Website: home-depot
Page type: customer-info-address
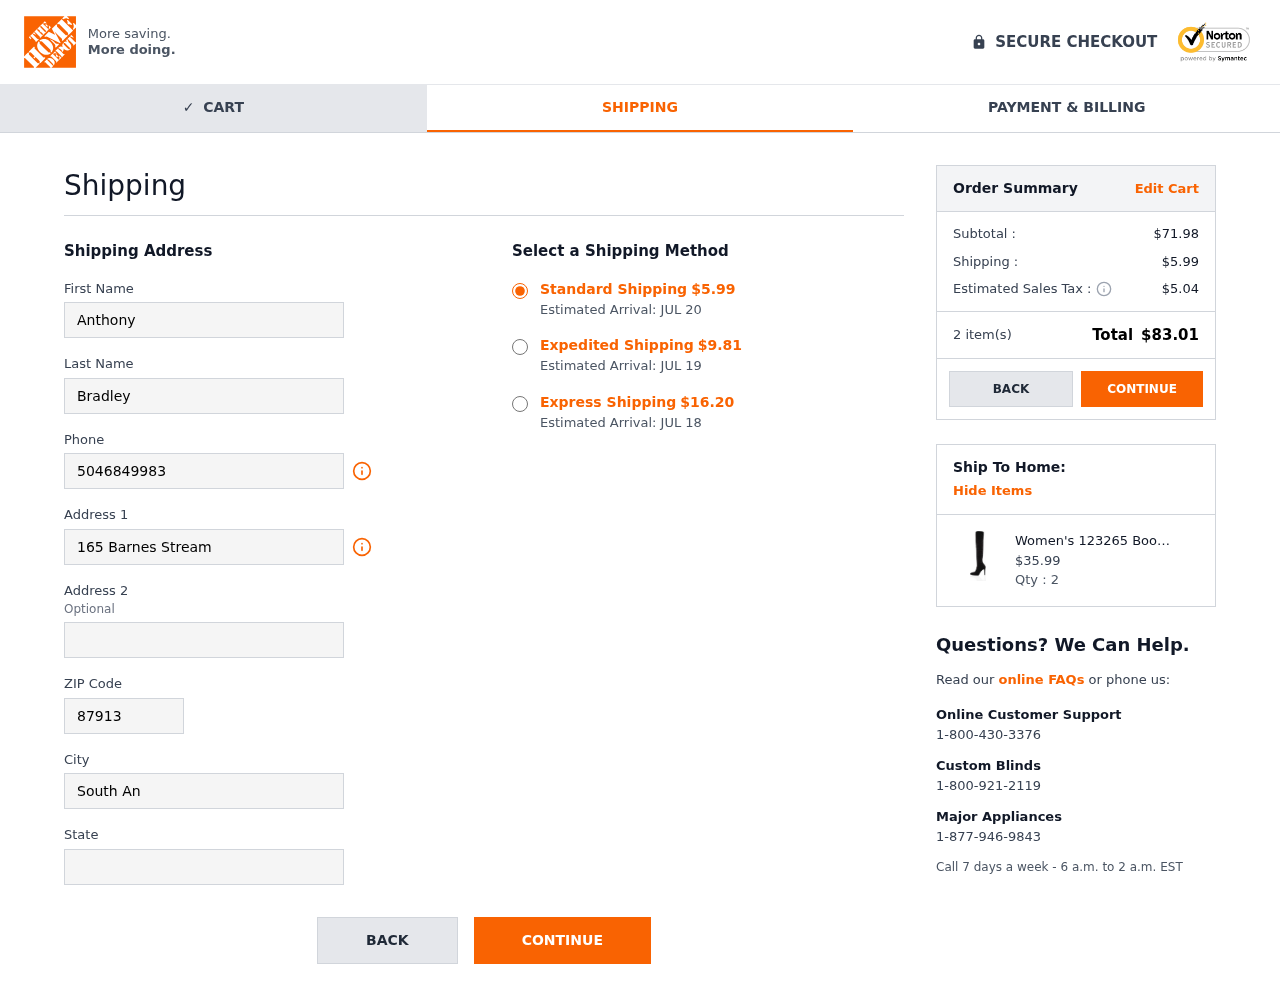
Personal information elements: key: PII_CITY
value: South Andrea
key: PII_FIRSTNAME
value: Anthony
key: PII_LASTNAME
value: Bradley
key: PII_PHONE
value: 5046849983
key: PII_POSTCODE
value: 87913
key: PII_STATE
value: Arizona
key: PII_STREET
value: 165 Barnes Stream
Product elements: key: PRODUCT1_NAME
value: Women's 123265 Boots, Black, 7 UK
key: PRODUCT1_PRICE
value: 35.99
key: PRODUCT1_QUANTITY
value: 2
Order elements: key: ORDER_SHIPPING_COST
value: $5.99
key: ORDER_DELIVERY_DATE
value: Estimated Arrival: JUL 20
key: ORDER_SHIPPING_COST_EXPEDITED
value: $9.81
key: ORDER_DELIVERY_DATE_EXPEDITED
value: Estimated Arrival: JUL 19
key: ORDER_SHIPPING_COST_EXPRESS
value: $16.20
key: ORDER_DELIVERY_DATE_EXPRESS
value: Estimated Arrival: JUL 18
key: ORDER_SUBTOTAL
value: $71.98
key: ORDER_TAX
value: $5.04
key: ORDER_NUM_ITEMS
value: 2 item(s)
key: ORDER_TOTAL
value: $83.01